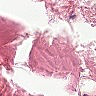
Metastatic tissue present: no